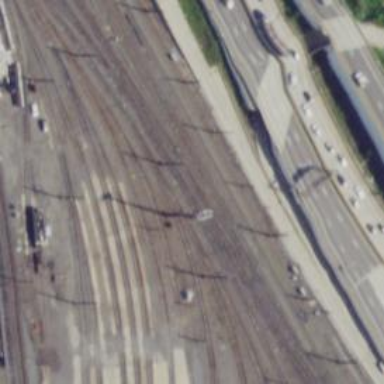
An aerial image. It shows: Railway track with contact line for electrification.